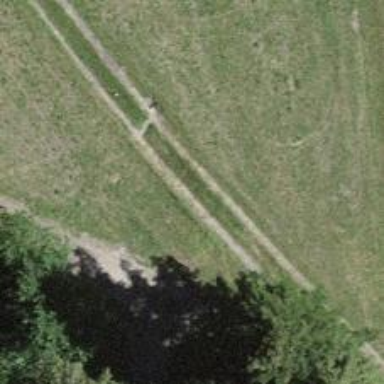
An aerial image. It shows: Track with grade 2 tracktype.